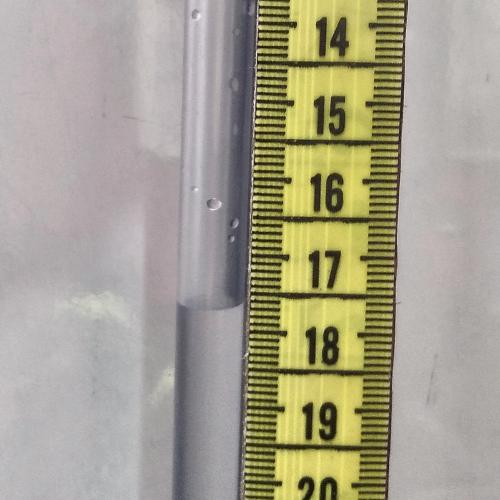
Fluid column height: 17.7 cm